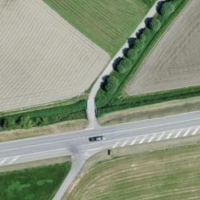
EUNIS habitat code: 24
Species observed at this site:
Oenanthe oenanthe
Falco peregrinus